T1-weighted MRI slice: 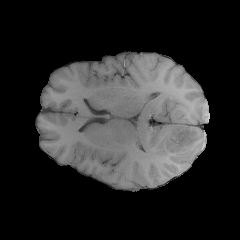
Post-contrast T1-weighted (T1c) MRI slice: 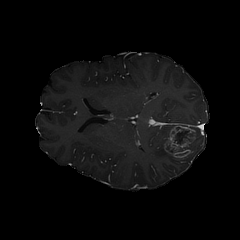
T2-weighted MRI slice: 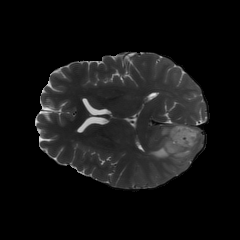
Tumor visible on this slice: yes